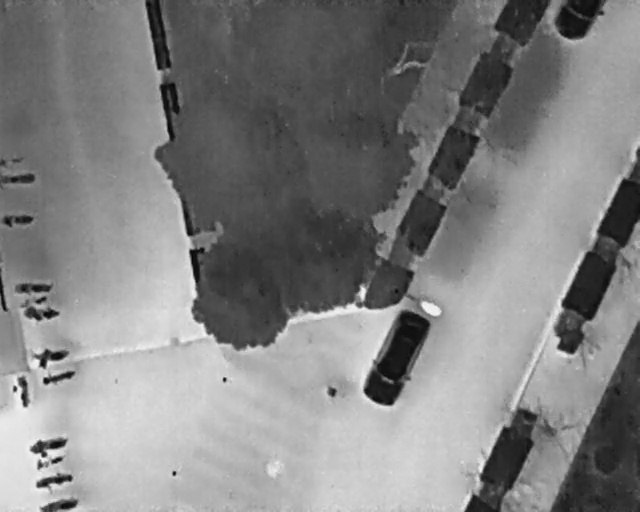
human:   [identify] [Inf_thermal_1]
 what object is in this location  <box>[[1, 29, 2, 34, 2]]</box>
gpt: <ref>1 small bicycle at the left</ref>

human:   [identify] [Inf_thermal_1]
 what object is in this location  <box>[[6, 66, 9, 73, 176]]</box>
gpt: <ref>1 large bicycle at the left</ref>

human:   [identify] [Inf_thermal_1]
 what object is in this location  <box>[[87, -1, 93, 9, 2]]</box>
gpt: <ref>1 medium car at the top right</ref>